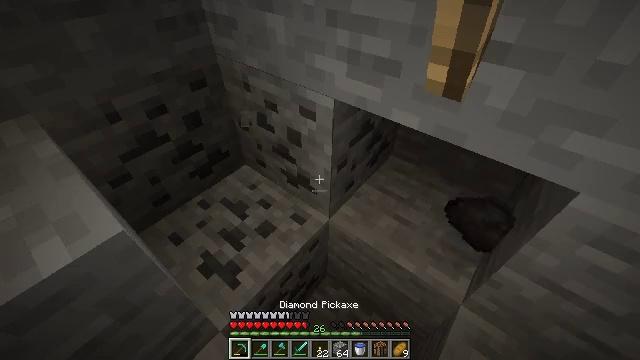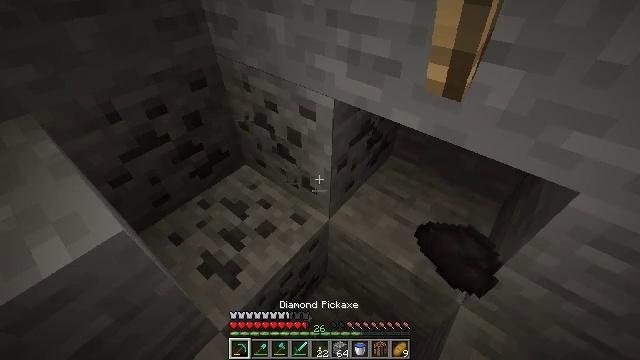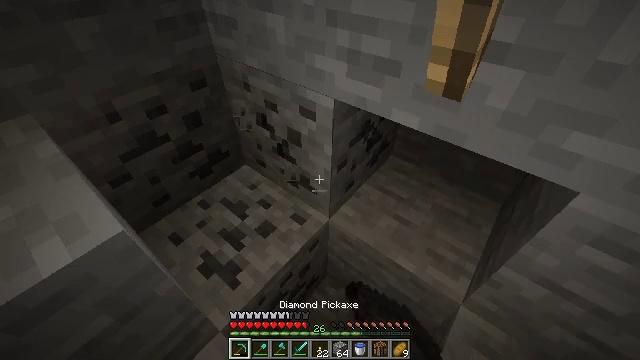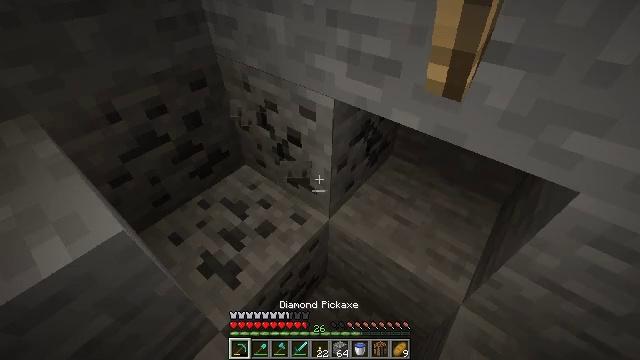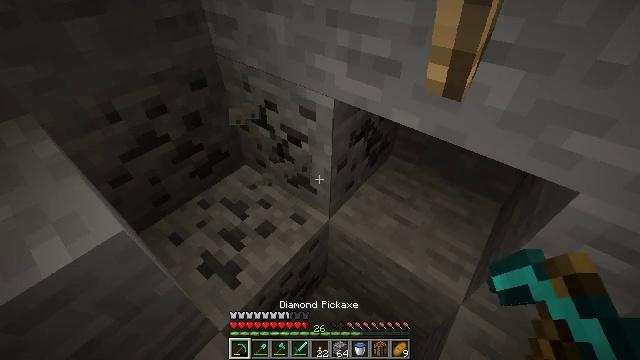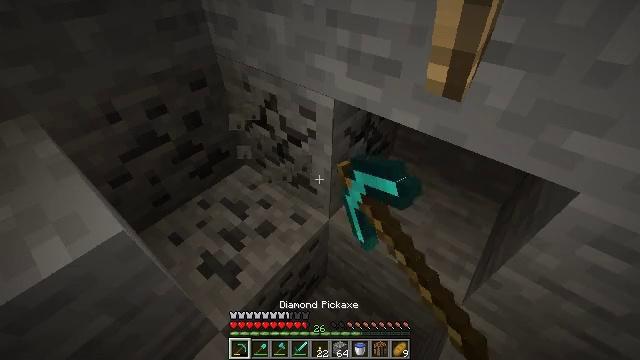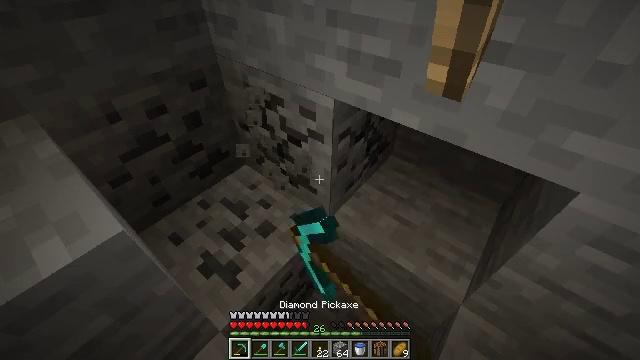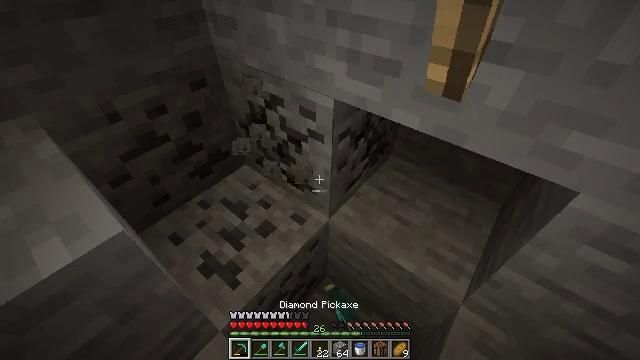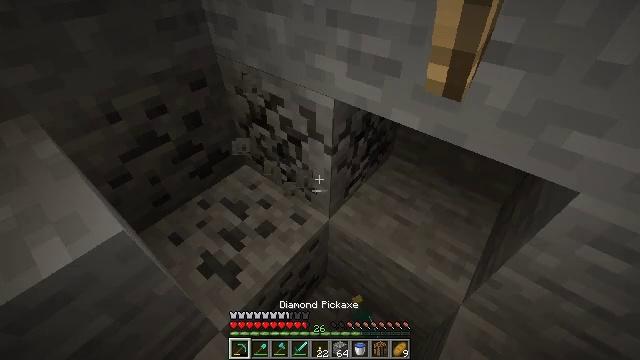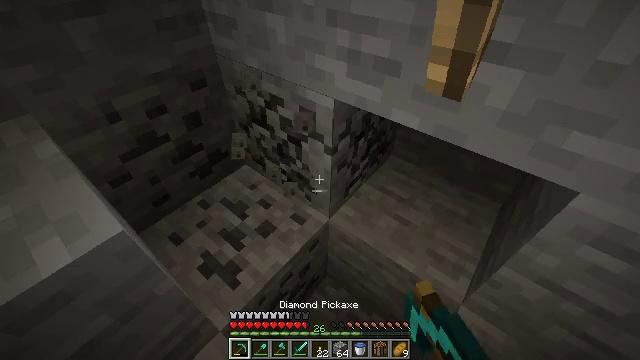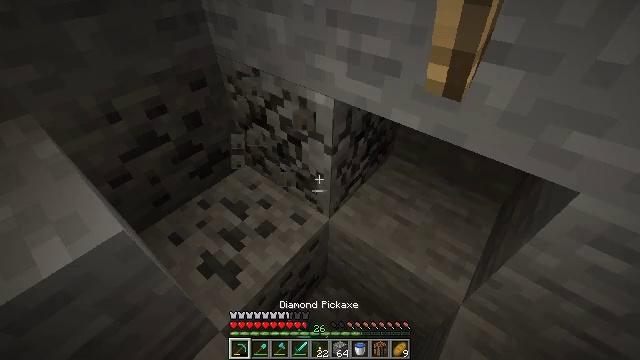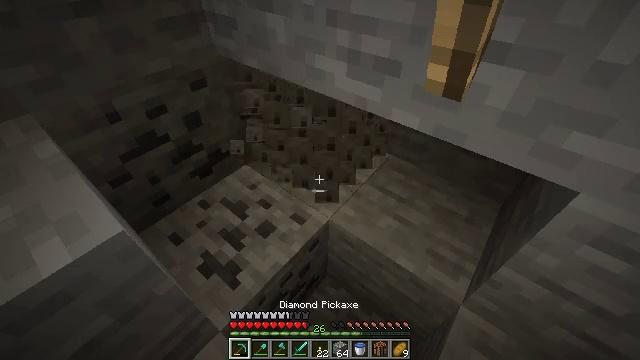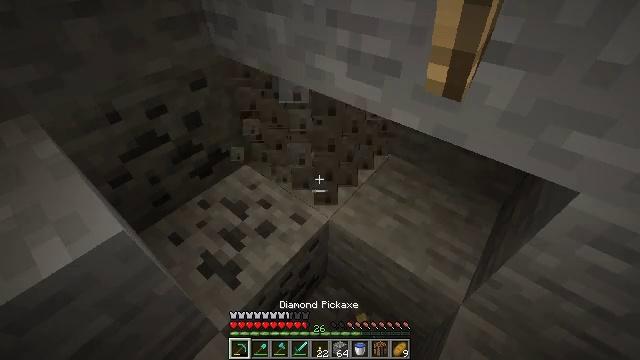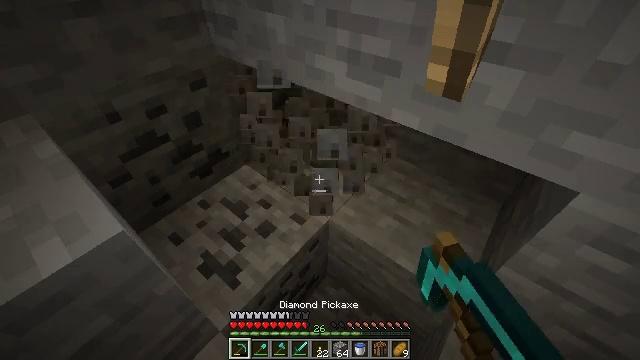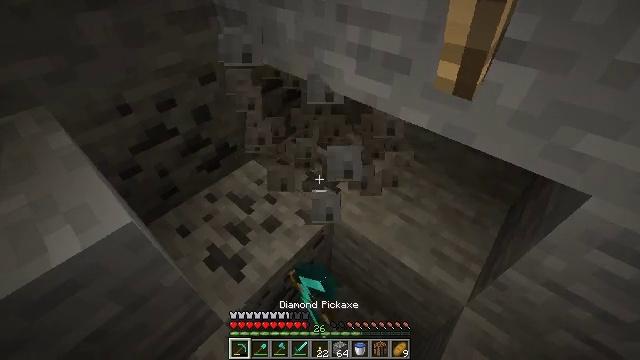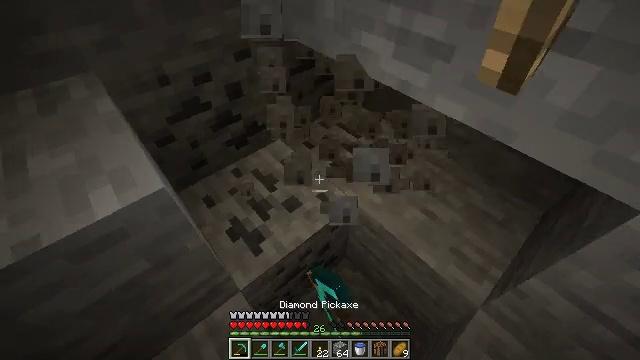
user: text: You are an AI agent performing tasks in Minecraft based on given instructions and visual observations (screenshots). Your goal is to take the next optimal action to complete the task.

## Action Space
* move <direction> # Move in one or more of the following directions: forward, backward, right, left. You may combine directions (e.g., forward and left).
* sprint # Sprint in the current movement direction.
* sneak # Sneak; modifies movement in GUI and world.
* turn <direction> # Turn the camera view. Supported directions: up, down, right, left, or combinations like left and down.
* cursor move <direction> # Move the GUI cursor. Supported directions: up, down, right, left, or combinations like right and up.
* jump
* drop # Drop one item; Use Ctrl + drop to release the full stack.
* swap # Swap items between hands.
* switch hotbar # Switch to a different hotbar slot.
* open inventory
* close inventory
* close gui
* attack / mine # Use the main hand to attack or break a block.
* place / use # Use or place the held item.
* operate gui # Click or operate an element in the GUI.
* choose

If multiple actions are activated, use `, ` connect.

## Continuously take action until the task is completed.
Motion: motion action
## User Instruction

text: Extract coal from the ore block.
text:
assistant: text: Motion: attack / mine
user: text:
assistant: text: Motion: attack / mine
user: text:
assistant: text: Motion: attack / mine
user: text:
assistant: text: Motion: attack / mine
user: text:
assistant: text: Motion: attack / mine
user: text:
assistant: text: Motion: attack / mine
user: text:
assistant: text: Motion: attack / mine
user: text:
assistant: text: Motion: attack / mine
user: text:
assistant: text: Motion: attack / mine
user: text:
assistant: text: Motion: attack / mine
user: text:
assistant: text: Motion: attack / mine
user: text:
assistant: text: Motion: attack / mine
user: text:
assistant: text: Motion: attack / mine
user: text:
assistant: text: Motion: turn left, attack / mine
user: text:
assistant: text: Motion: turn left and down, attack / mine
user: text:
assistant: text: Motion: turn left and down, attack / mine
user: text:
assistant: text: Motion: turn left and down, attack / mine
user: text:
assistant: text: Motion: attack / mine
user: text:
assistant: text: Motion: attack / mine
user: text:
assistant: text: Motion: attack / mine
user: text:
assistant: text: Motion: attack / mine
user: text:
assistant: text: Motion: attack / mine
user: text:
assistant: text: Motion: attack / mine
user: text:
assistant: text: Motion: attack / mine
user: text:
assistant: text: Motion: attack / mine
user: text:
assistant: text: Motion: attack / mine
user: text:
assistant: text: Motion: attack / mine
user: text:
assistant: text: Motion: attack / mine
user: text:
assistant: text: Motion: attack / mine
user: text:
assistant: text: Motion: attack / mine